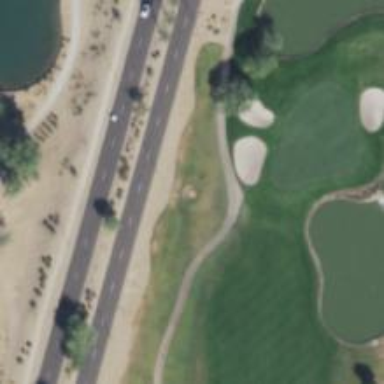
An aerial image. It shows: Golf cartpath that is also road path.